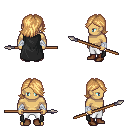
a pixel art fantasy rpg character, male body template, human, tanned skin, black cape, white pants, light blonde swoop hairstyle, white cloth bandages, brown shoes, spear, four views (front, back, left, right), 2x2 character sprite sheet, small pixel art, hard edges, no anti-aliasing